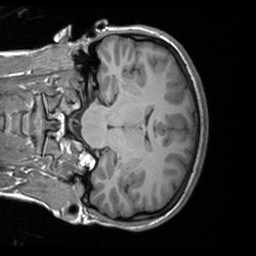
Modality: T1w
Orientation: coronal
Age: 23
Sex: female
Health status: healthy
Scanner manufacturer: siemens
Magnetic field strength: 3 T
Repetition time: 1.9 s
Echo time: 0.00226 s